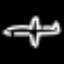
Label: airplane